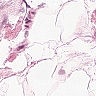
Metastatic tissue present: no